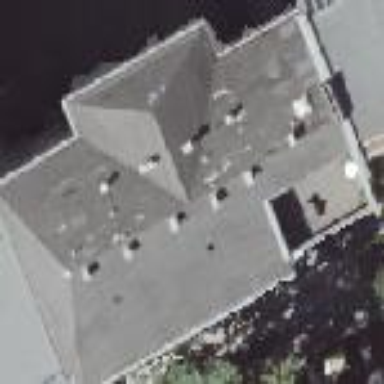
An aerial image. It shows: Gabled-roof dark grey apartment building.